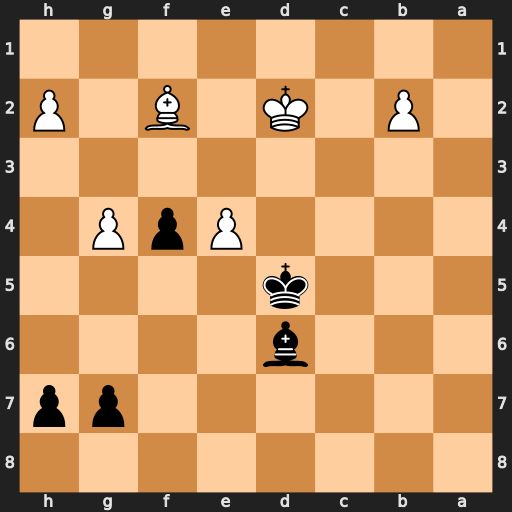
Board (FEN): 8/6pp/3b4/3k4/4PpP1/8/1P1K1B1P/8
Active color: b
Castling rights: -
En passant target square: -
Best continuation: Kxe4 Ke2 f3+